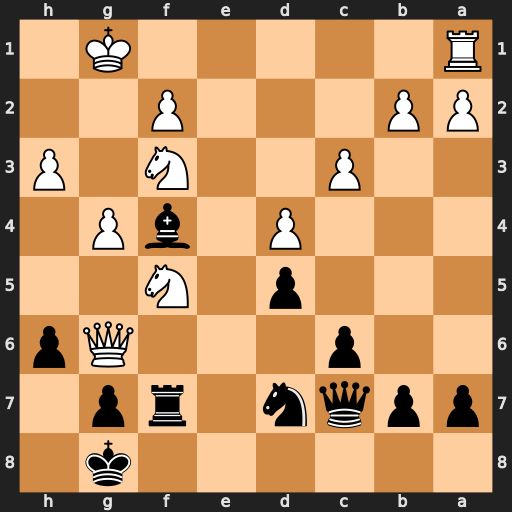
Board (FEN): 6k1/ppqn1rp1/2p3Qp/3p1N2/3P1bP1/2P2N1P/PP3P2/R5K1
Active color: b
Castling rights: -
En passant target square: -
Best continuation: Nf8 Qh5 g6